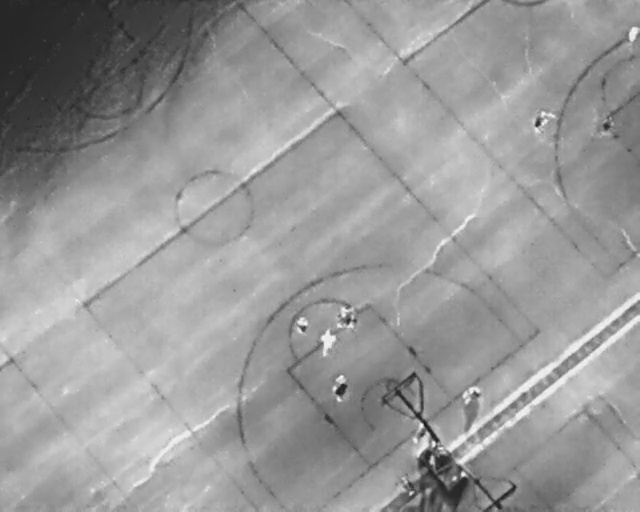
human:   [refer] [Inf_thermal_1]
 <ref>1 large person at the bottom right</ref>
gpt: <box>[[72, 75, 75, 79, 2]]</box>

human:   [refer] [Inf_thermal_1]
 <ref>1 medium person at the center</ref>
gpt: <box>[[45, 62, 48, 64, 2]]</box>

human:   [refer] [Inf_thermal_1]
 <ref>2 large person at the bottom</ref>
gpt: <box>[[50, 74, 55, 77, 2], [63, 83, 67, 86, 20]]</box>

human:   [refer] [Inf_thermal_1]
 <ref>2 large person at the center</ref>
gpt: <box>[[48, 65, 53, 68, 2], [52, 59, 56, 63, 2]]</box>